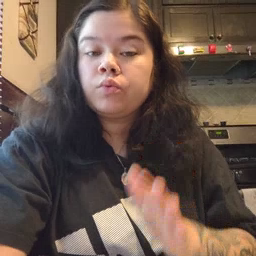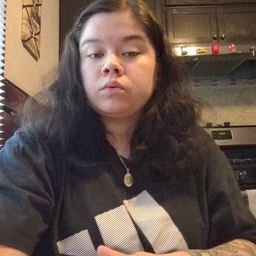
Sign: chin